Question: I would like to know how can I create a simple progressing bar, that could show to a user a friendly look for a variable with values from 0 to 100%.
This variable has been populated with a method in my code.
Do you have any idea?
Thanks for your time.
I am using C# and asp.net 4
The idea is smt like this
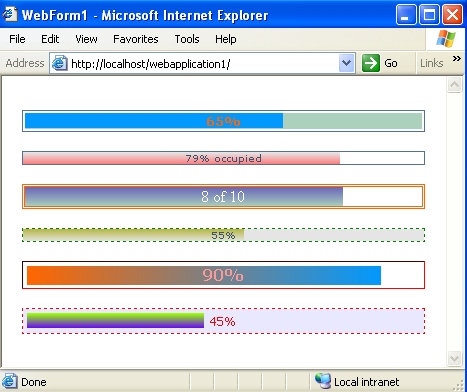
Answer: You can use jquery plug in for this check the following links
<URL>
<URL>